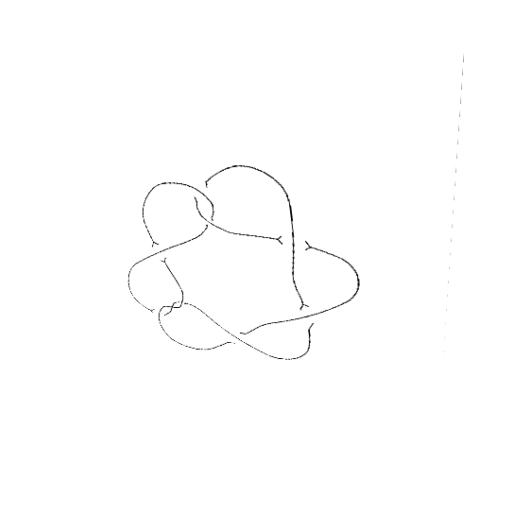
Crossing number: 9